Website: ulta-beauty
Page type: delivery-shipping
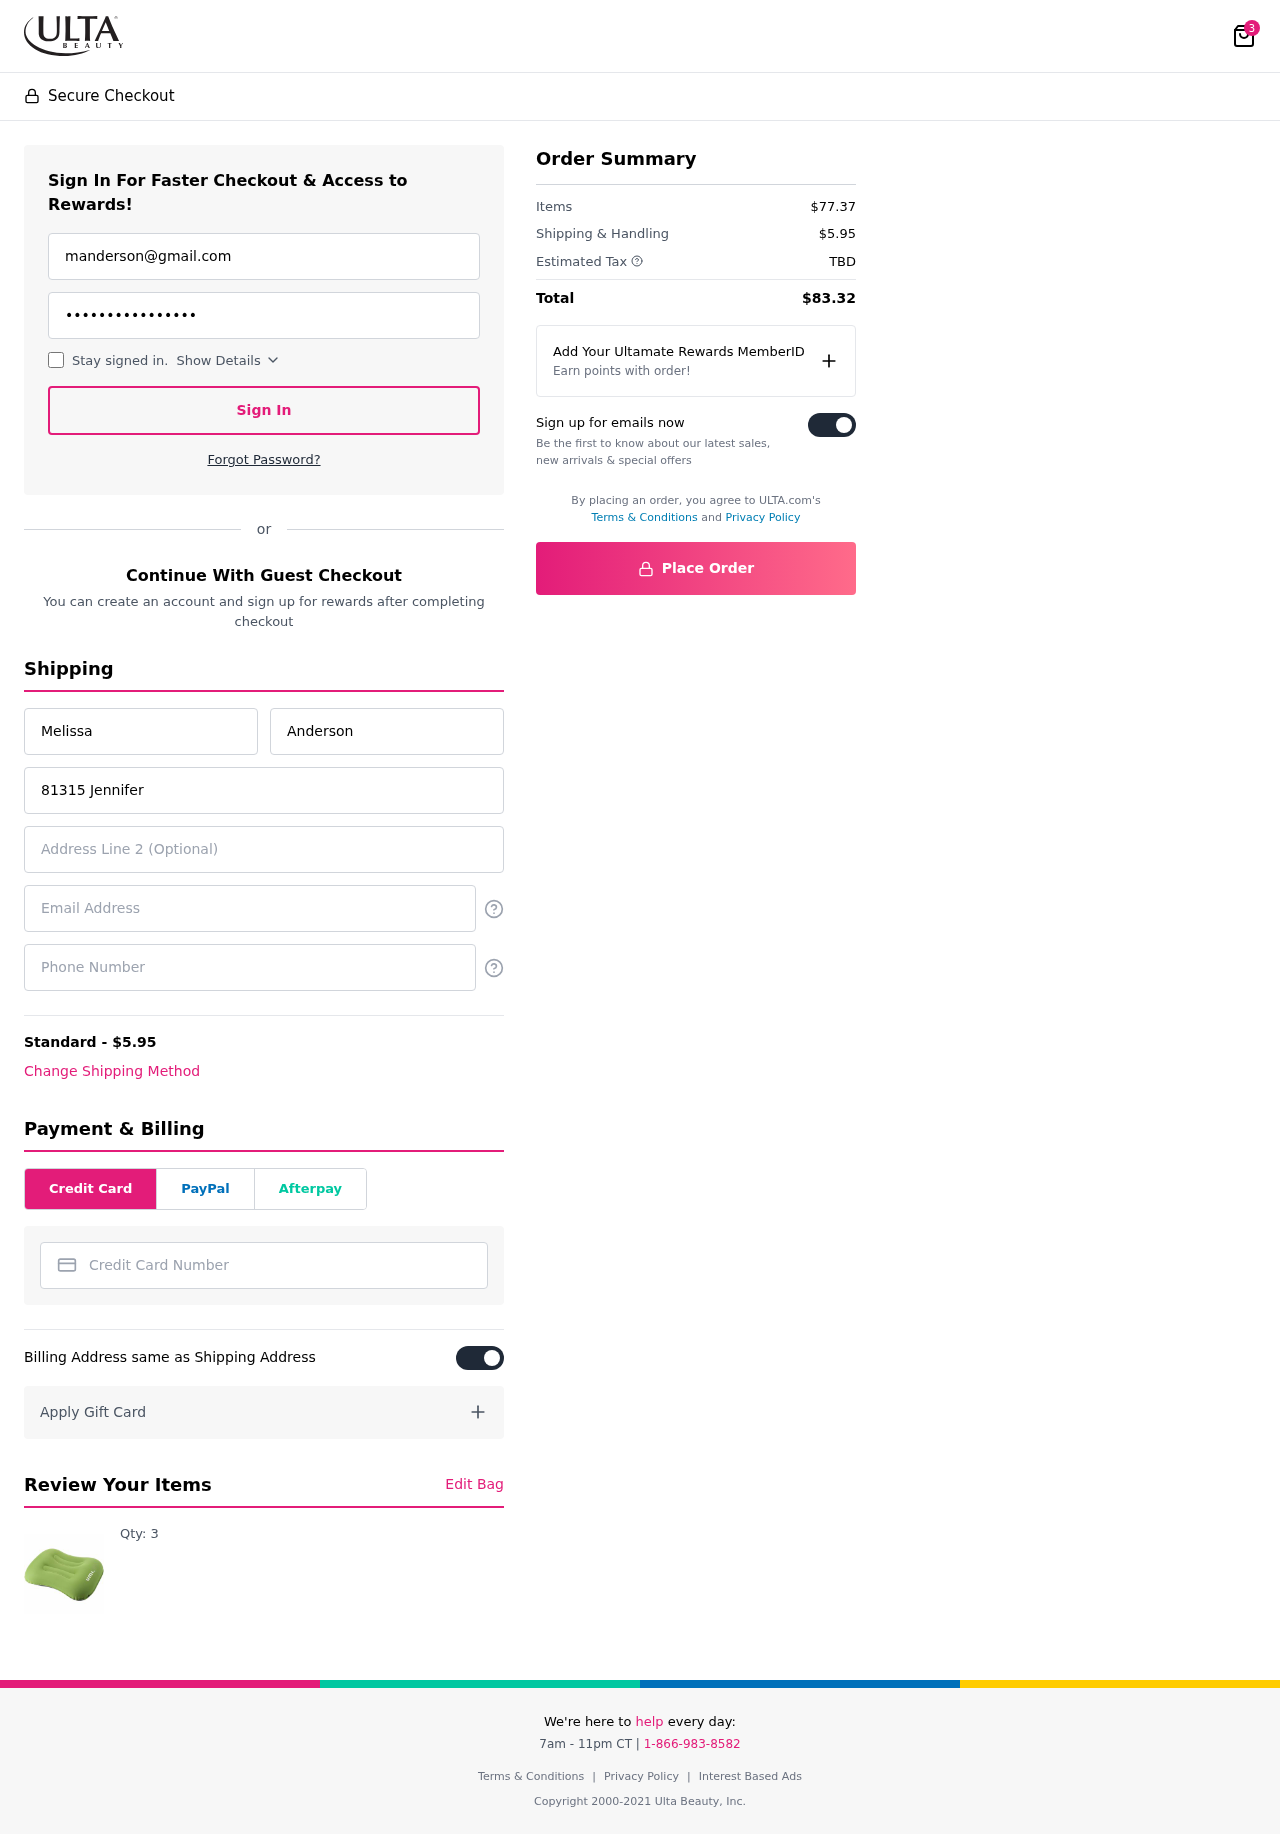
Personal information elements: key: PII_CARD_NUMBER
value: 3409 8444 1400 243
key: PII_EMAIL
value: manderson@gmail.com
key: PII_EMAIL2
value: manderson@gmail.com
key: PII_FIRSTNAME
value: Melissa
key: PII_LASTNAME
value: Anderson
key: PII_PHONE
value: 2762142687
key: PII_STREET
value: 81315 Jennifer Prairie Suite 221
Product elements: key: PRODUCT1_QUANTITY
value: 3
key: PRODUCT1
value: Qty: 3
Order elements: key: ORDER_NUM_ITEMS
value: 3
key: ORDER_SHIPPING_COST
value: $5.95
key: ORDER_SUBTOTAL
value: $77.37
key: ORDER_TAX
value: TBD
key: ORDER_TOTAL
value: $83.32